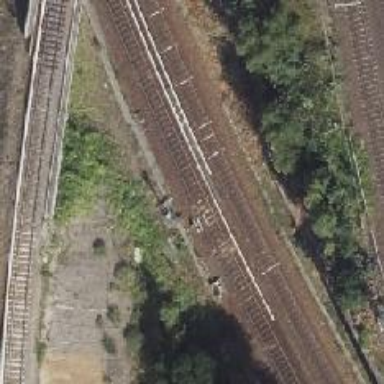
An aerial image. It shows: Railway signal.